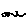
Label: bird